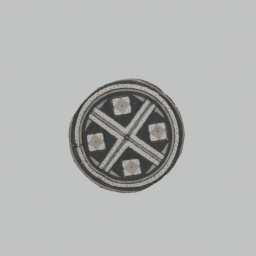
Label: people